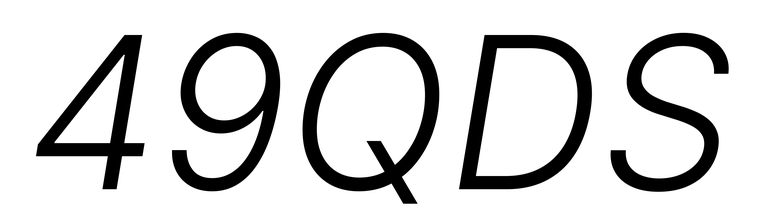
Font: Inter-Italic_Light_Italic